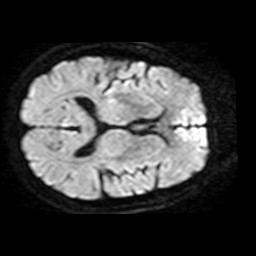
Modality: TRACE
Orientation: axial
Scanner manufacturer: philips
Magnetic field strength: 1.5 T
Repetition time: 2.88 s
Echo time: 0.06279 s